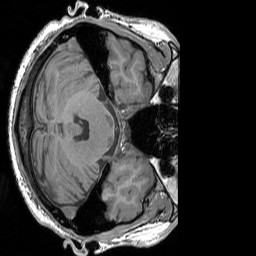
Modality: T1w
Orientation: axial
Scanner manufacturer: siemens
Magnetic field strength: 3 T
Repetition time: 1.83 s
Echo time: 0.00303 s